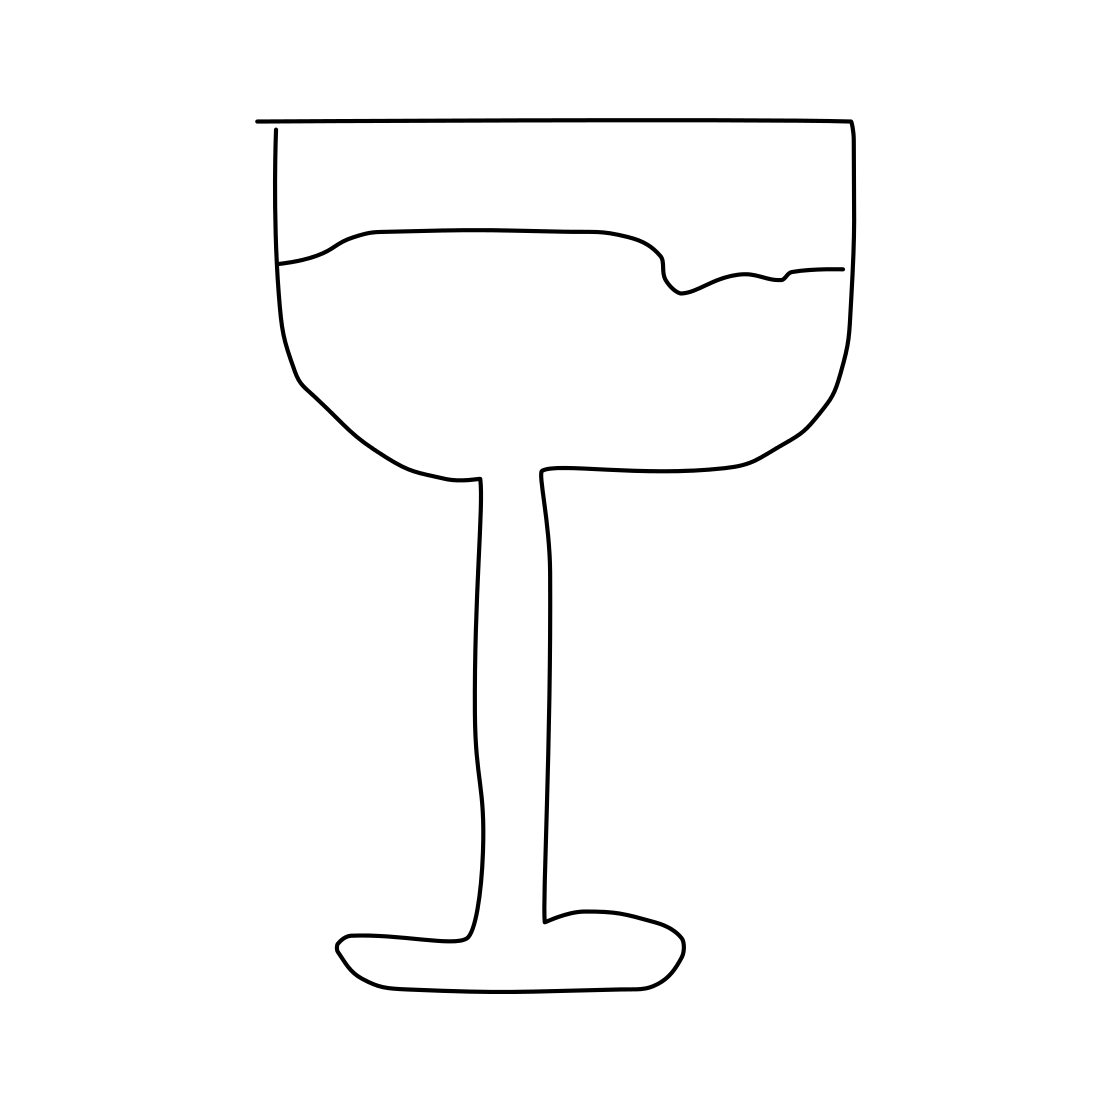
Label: wineglass